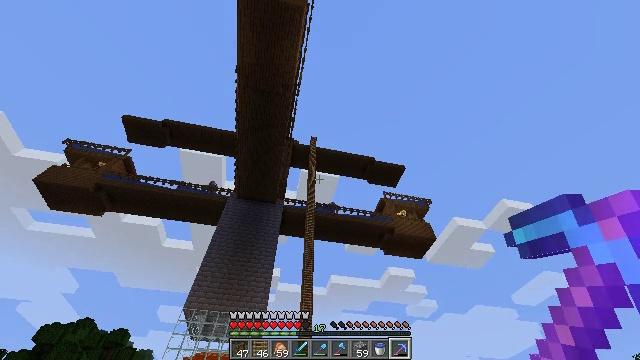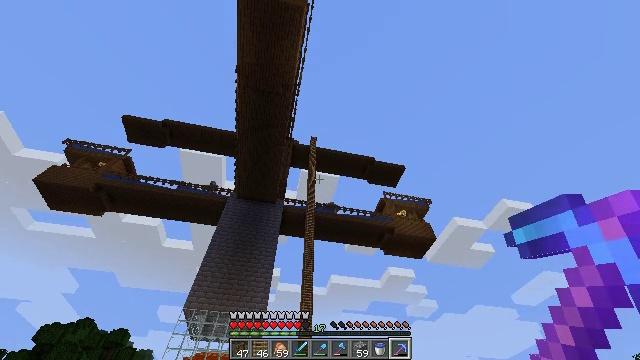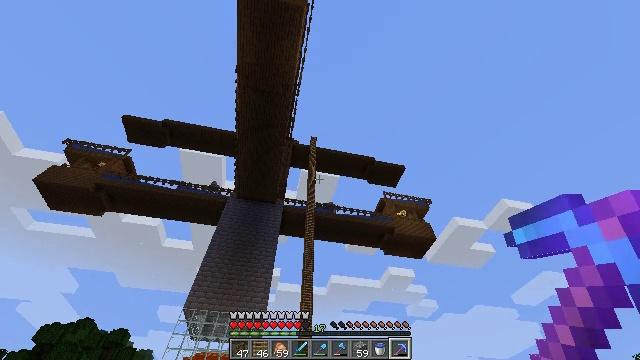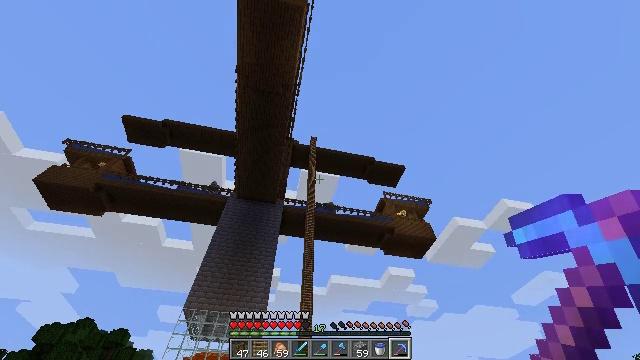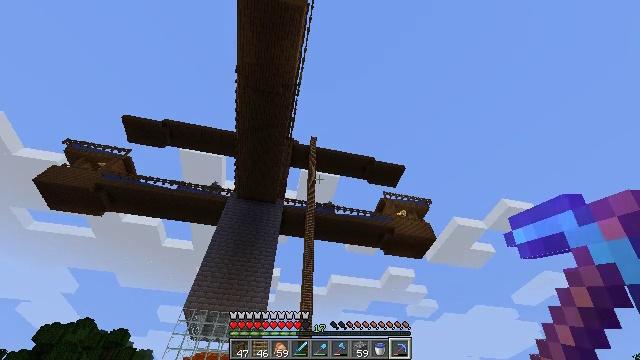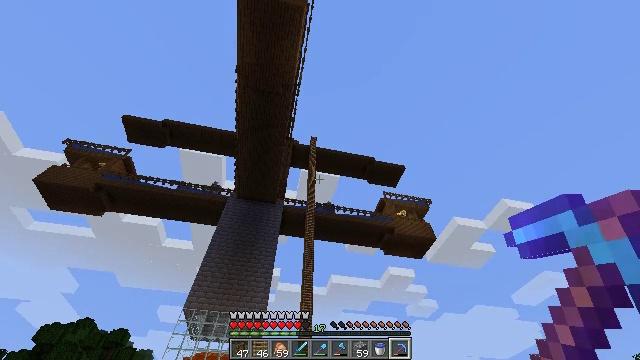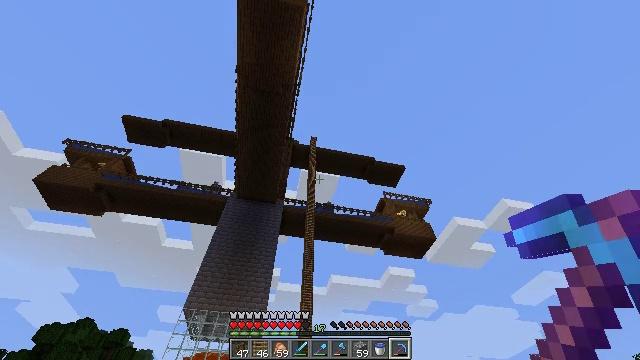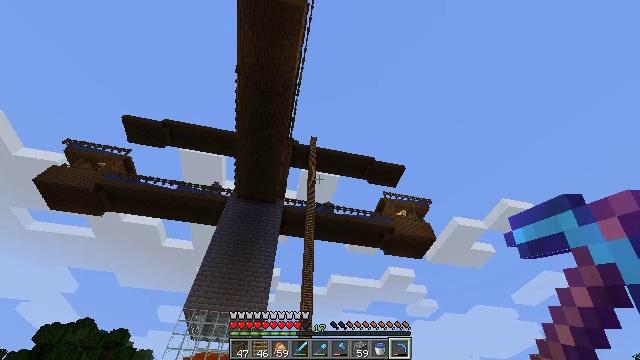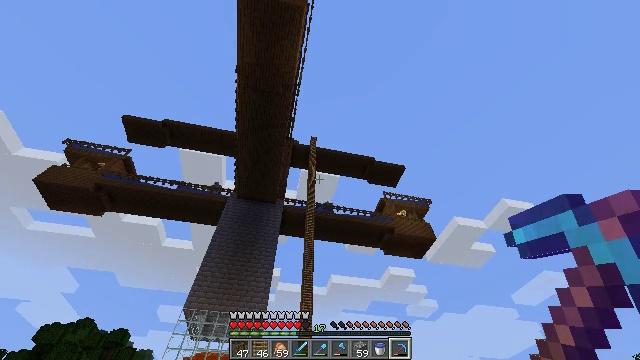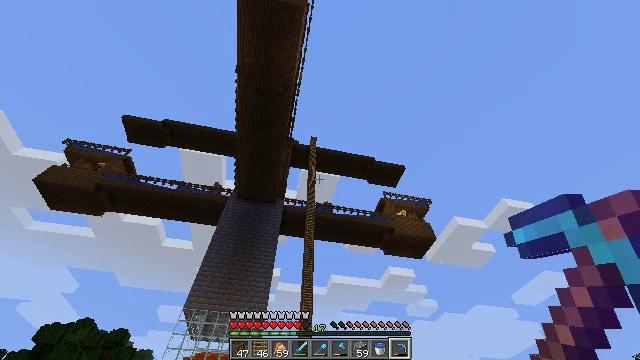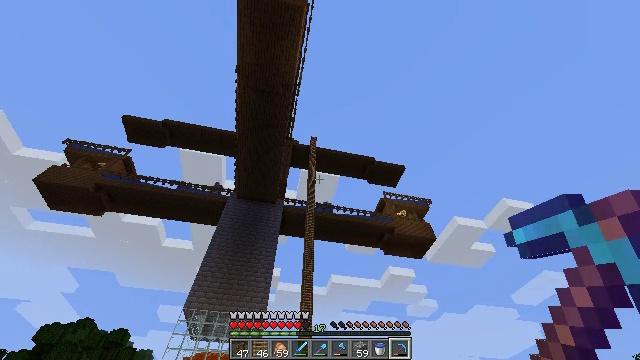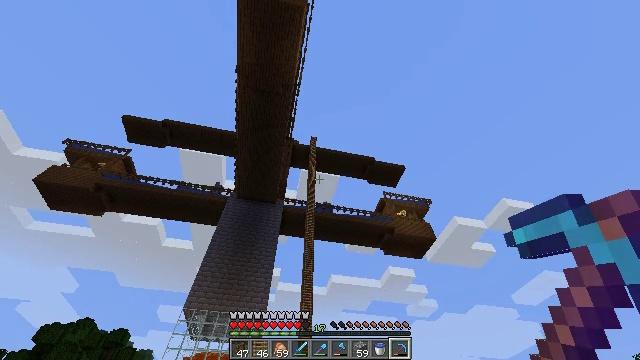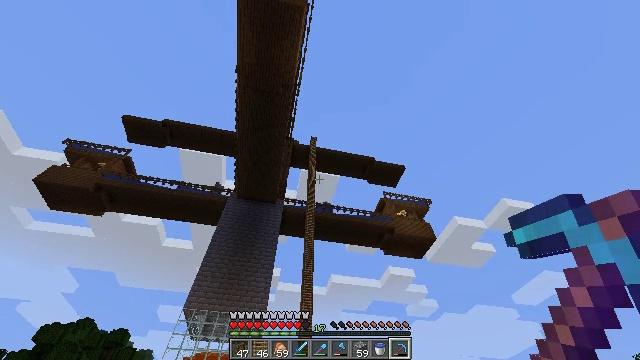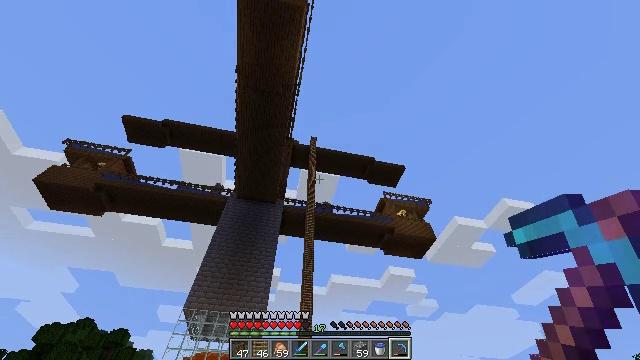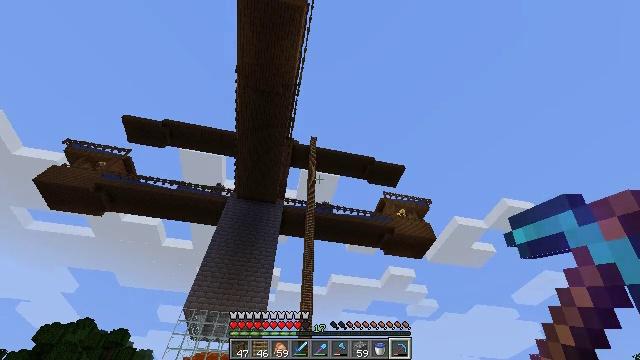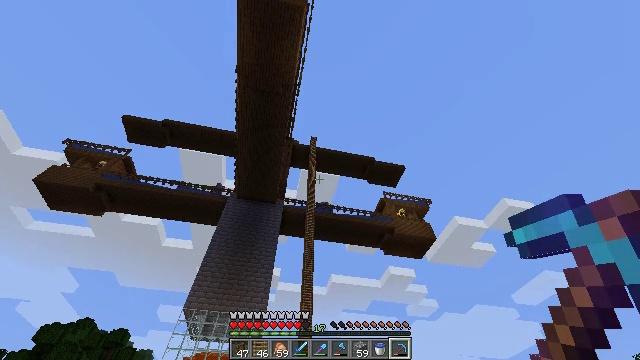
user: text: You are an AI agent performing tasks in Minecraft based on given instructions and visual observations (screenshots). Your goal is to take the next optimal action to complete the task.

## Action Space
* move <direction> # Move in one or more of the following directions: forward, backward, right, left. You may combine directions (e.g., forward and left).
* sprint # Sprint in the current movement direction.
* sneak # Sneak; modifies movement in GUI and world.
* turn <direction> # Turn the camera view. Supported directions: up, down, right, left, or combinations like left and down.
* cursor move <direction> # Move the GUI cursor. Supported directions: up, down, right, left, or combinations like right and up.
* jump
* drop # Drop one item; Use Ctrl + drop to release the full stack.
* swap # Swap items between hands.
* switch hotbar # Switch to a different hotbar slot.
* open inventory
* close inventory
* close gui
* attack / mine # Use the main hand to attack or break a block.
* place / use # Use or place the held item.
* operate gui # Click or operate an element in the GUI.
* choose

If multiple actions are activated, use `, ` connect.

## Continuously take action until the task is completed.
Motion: motion action
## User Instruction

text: Prepare the materials to craft a piston.
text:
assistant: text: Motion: no_op
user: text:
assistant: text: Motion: no_op
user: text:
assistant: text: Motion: no_op
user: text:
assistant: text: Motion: no_op
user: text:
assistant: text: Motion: no_op
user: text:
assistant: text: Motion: no_op
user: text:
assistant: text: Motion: no_op
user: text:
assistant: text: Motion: no_op
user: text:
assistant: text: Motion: no_op
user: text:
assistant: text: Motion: no_op
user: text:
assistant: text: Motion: no_op
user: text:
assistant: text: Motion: no_op
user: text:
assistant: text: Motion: no_op
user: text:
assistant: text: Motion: no_op
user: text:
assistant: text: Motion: no_op
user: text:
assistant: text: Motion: no_op
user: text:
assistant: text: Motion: no_op
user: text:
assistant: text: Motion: no_op
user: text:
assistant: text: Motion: no_op
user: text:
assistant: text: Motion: no_op
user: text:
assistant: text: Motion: no_op
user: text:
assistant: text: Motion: no_op
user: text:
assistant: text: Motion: no_op
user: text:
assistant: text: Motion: no_op
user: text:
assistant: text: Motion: no_op
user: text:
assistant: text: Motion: no_op
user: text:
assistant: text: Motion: no_op
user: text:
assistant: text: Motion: no_op
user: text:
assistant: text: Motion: no_op
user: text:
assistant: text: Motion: no_op